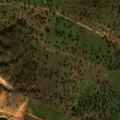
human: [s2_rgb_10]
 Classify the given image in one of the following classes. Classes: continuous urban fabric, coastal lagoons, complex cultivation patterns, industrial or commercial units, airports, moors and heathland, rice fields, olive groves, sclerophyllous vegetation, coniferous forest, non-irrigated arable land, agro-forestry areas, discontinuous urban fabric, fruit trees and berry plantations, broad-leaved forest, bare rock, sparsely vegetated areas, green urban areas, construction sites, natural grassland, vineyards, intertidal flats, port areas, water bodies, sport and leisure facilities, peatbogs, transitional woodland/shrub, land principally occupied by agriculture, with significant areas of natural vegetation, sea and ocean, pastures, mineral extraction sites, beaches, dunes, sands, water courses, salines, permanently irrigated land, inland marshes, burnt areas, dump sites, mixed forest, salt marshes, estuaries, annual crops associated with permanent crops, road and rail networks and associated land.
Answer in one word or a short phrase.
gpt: vineyards, pastures, agro-forestry areas, water bodies